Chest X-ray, PA view. Patient: 60 years old, sex F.
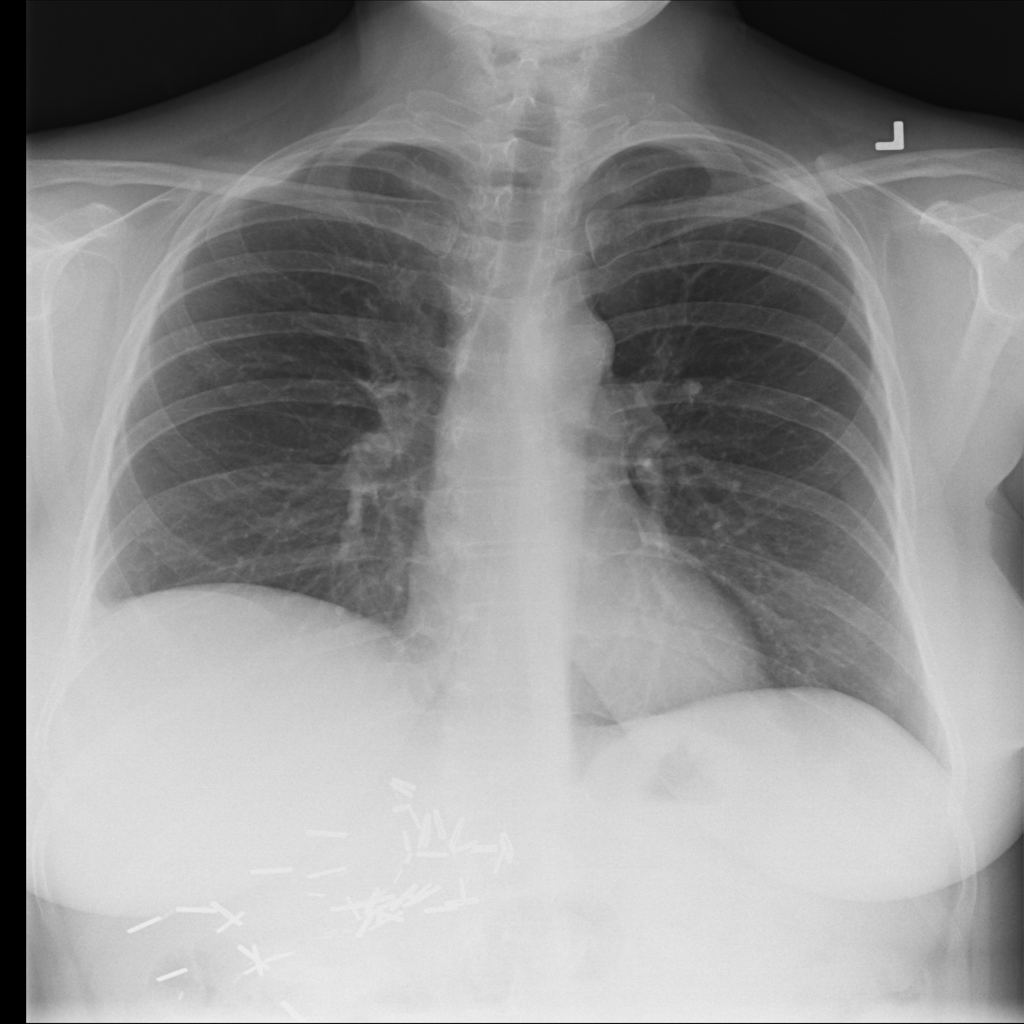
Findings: No Finding